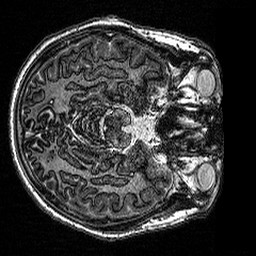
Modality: MP2RAGE
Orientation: axial
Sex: male
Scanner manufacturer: siemens
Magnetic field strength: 3 T
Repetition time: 5 s
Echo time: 0.00292 s